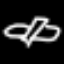
Label: airplane